Fundus camera: zeiss
Shooting center: fovea
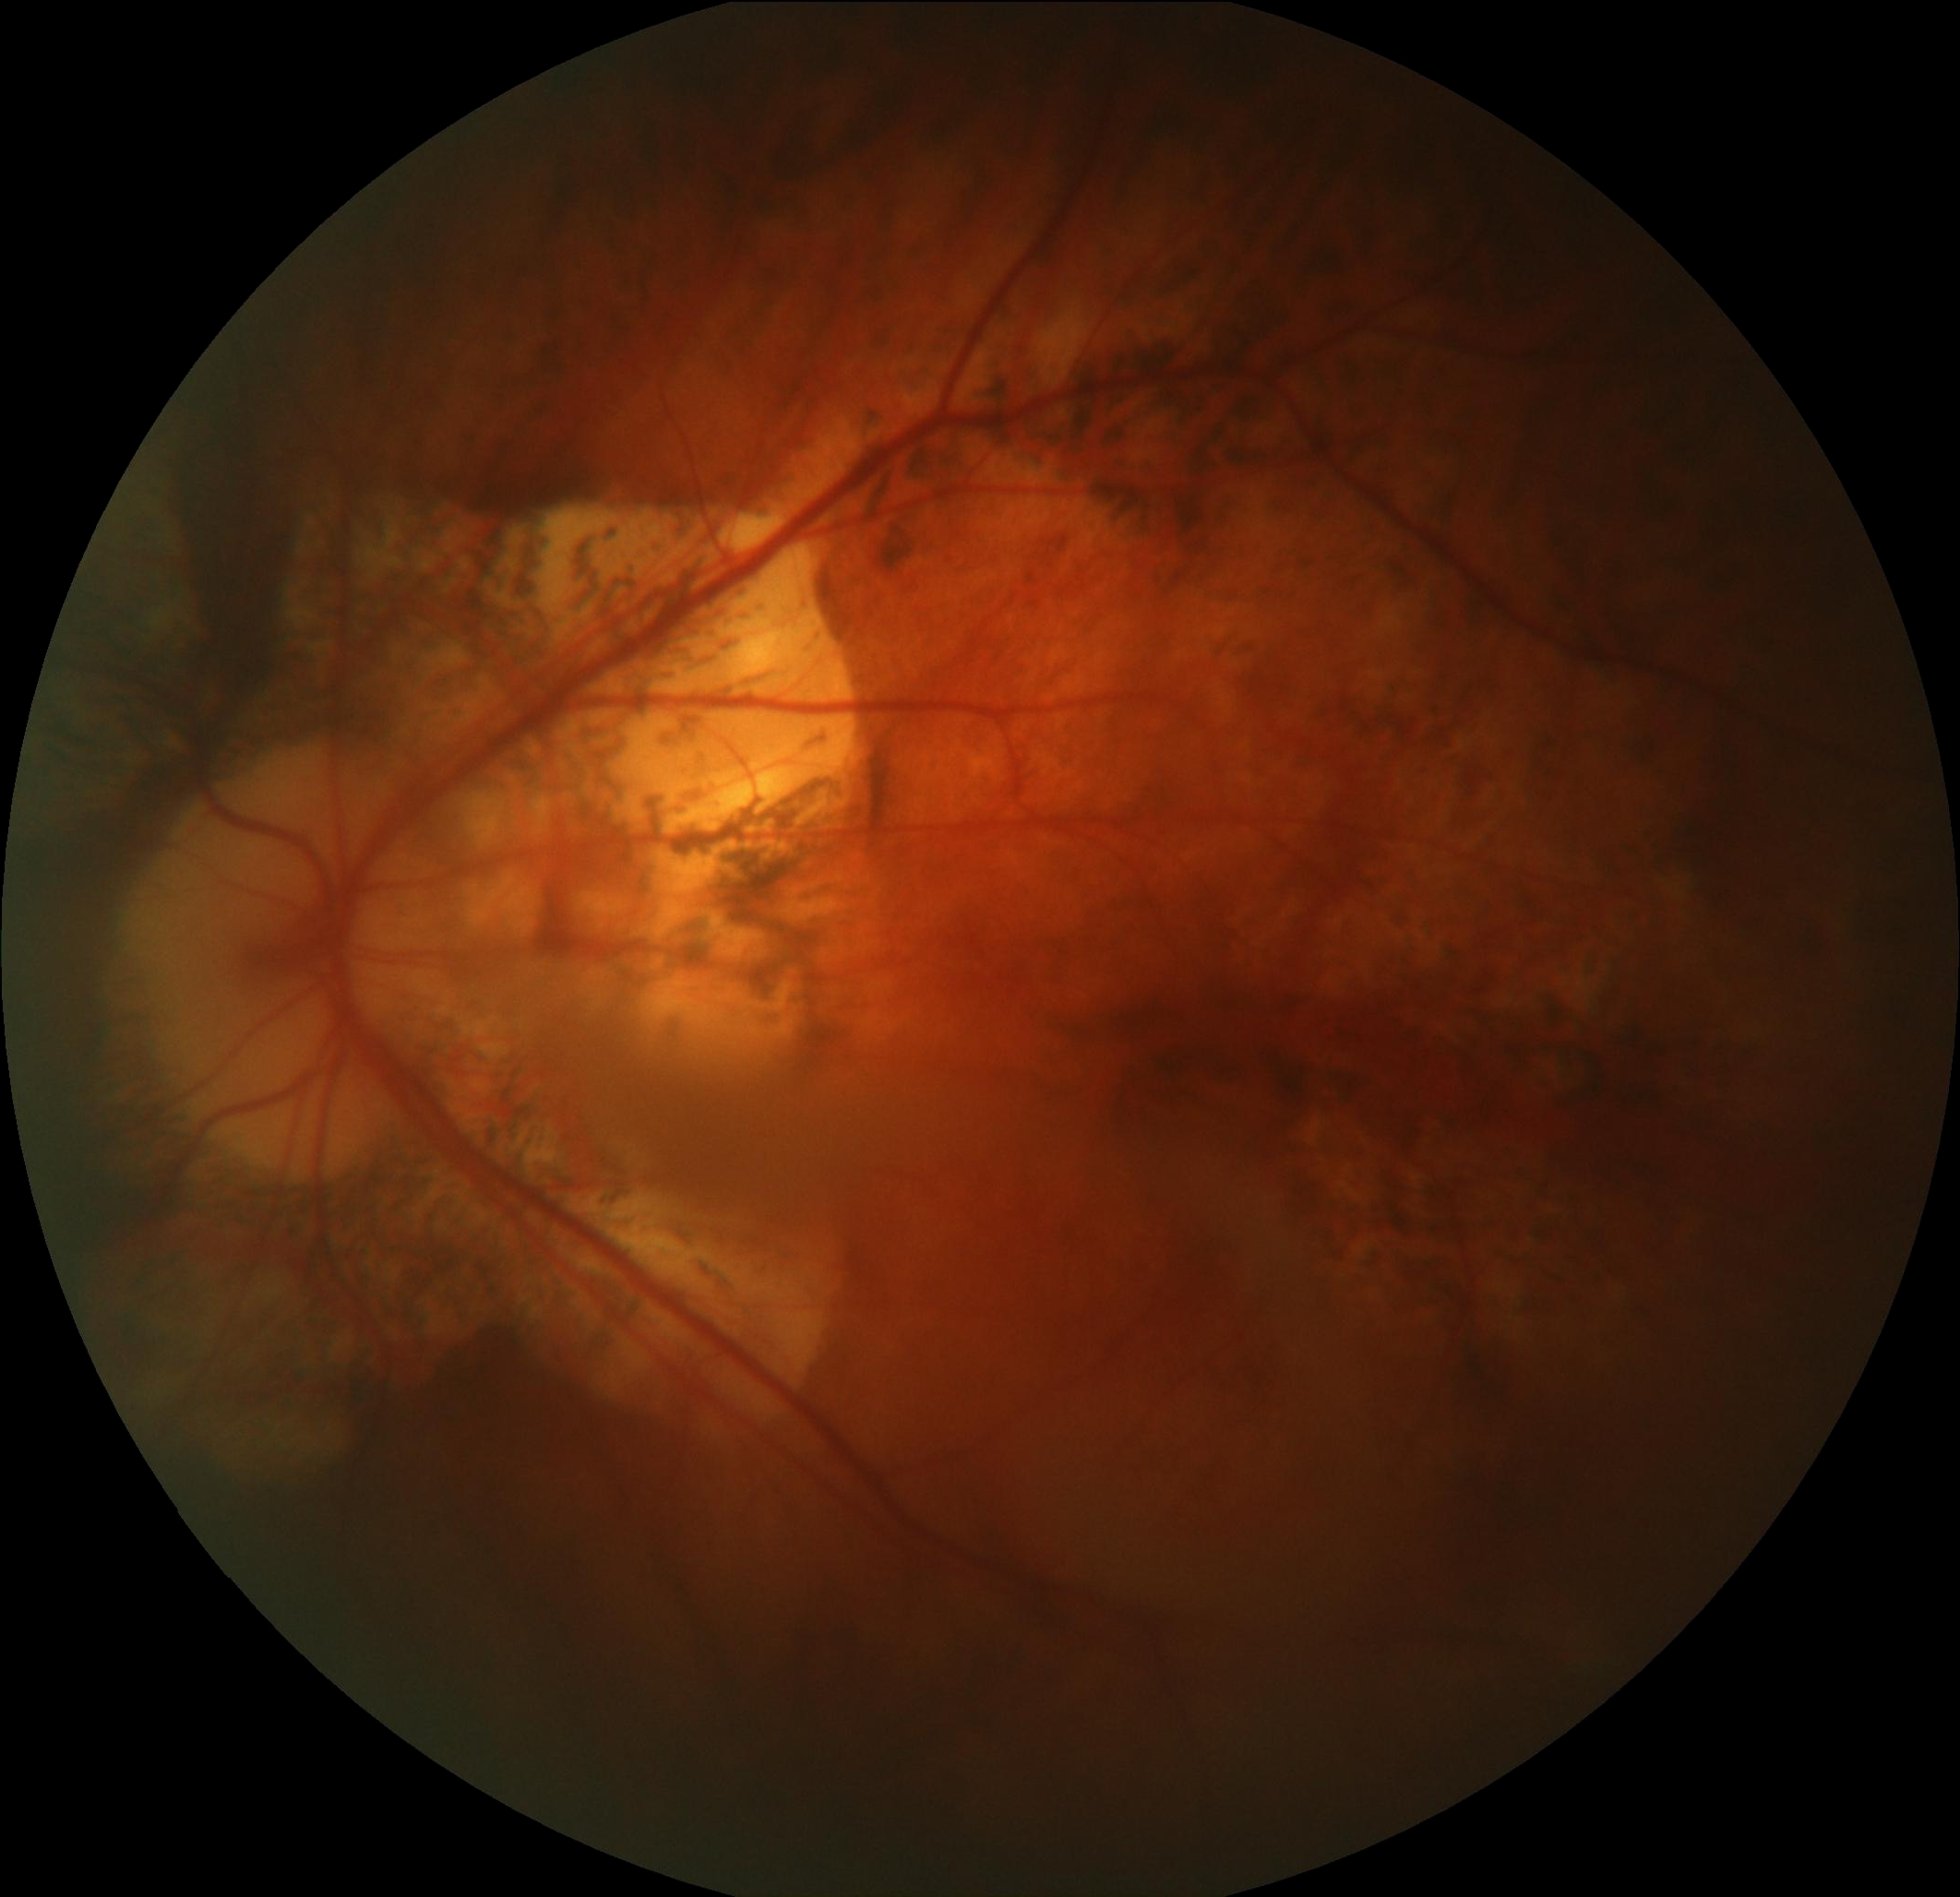
Pathologic myopia: yes
Patchy retinal atrophy: present
Retinal detachment: absent